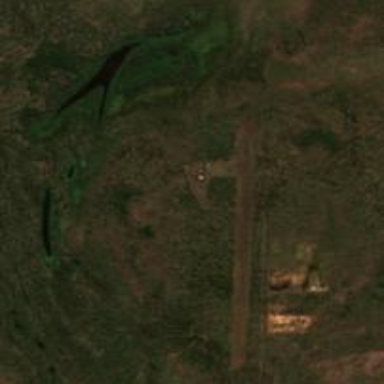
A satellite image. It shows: Runway at airport.